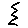
Label: zigzag